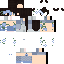
A female human skin with medium skin, wearing brown long hair dressed in a blue tshirt and blue shorts, featuring a closed mouth.